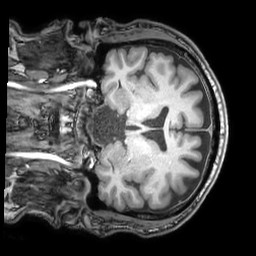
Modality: T1w
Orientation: coronal
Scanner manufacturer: philips
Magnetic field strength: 3 T
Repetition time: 0.007 s
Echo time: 0.003501 s